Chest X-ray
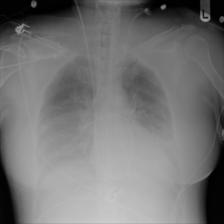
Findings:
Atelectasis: negative
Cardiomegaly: negative
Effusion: negative
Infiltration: negative
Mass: negative
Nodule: negative
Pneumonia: negative
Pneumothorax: negative
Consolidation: negative
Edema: positive
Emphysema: negative
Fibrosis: negative
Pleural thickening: negative
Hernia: negative